Interaction volume radius: 5 \u00c5
Interaction volume height: 10 \u00c5
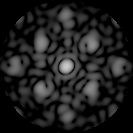
Disorder parameter: 0.4274